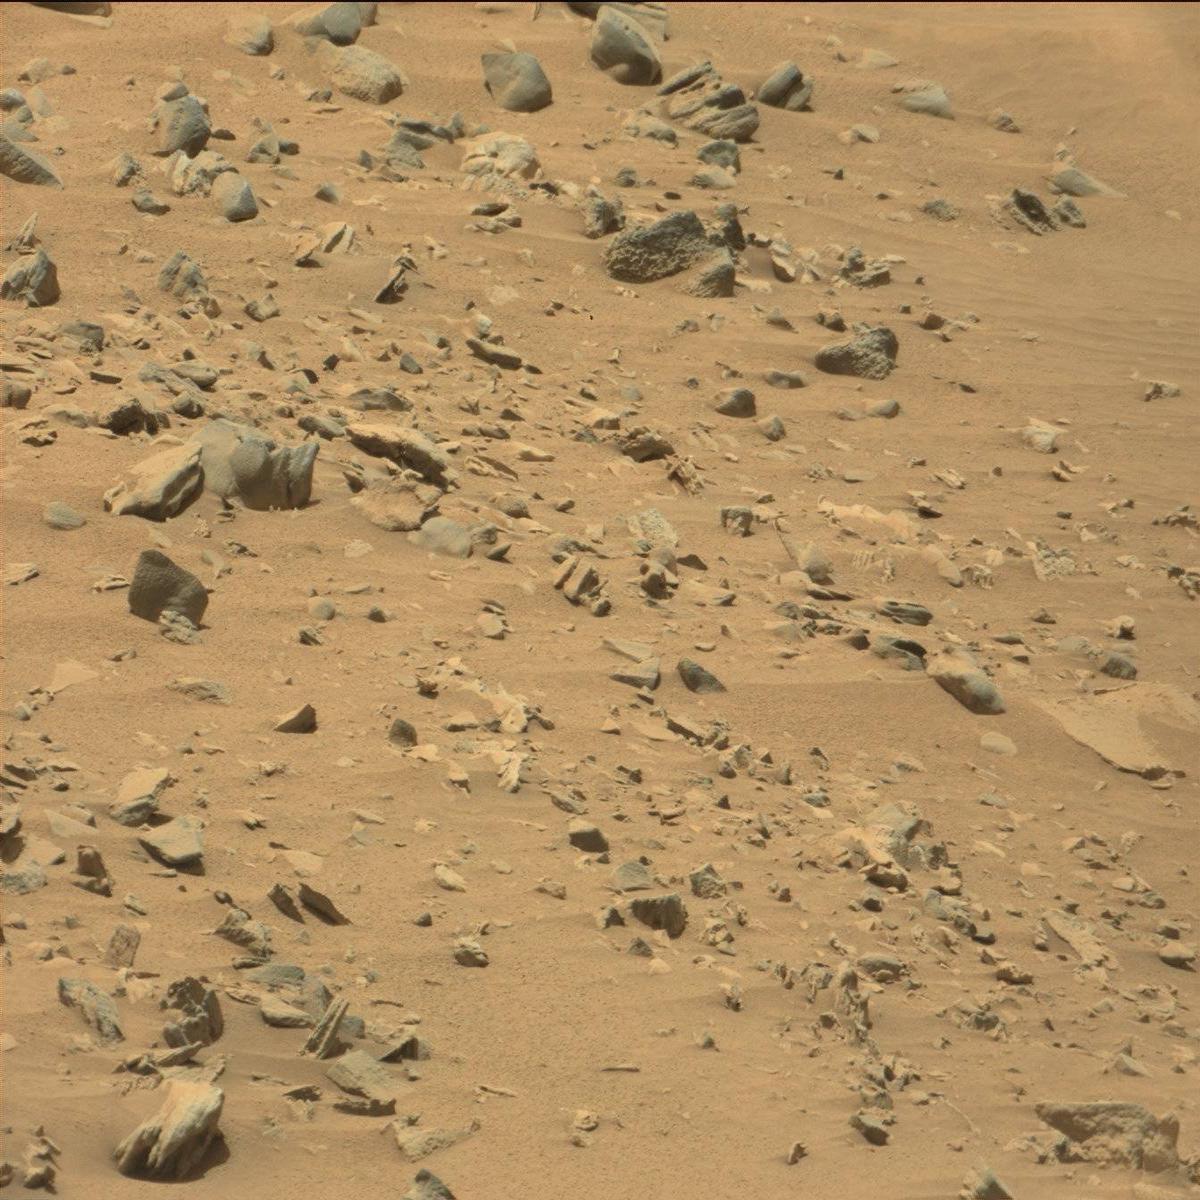
Terrain classes present: Bedrock, Sand / Soil